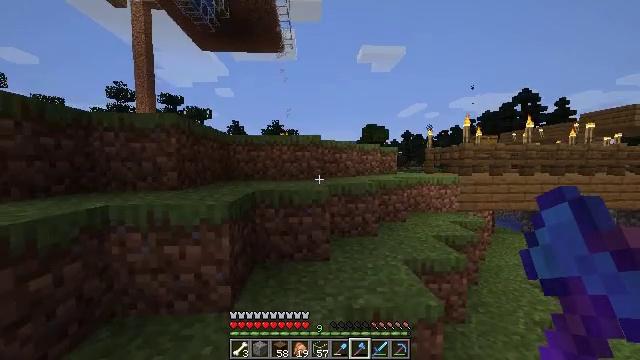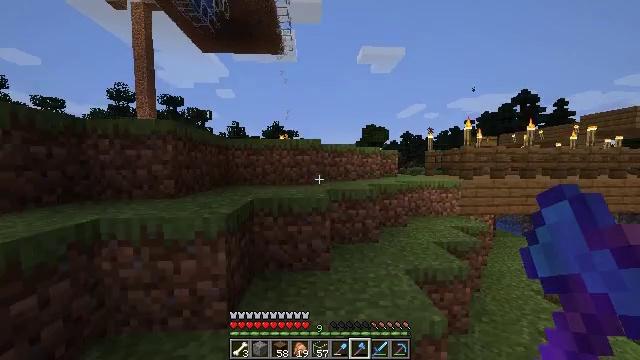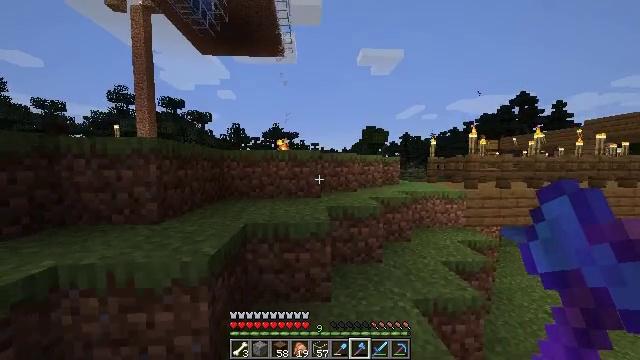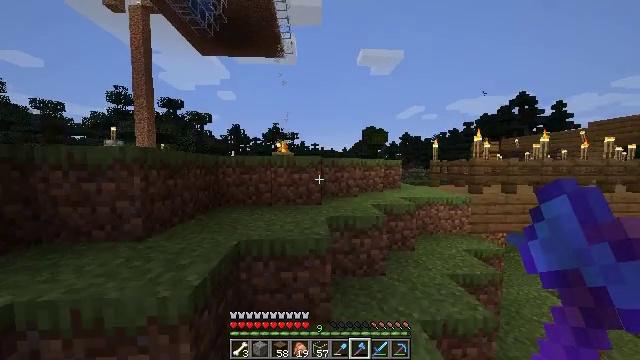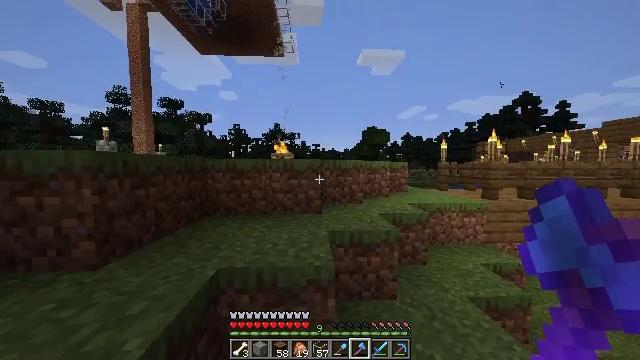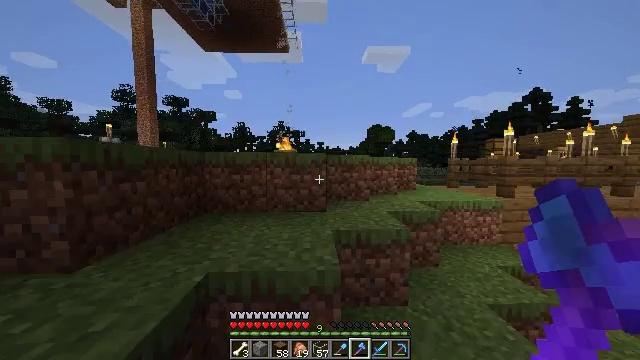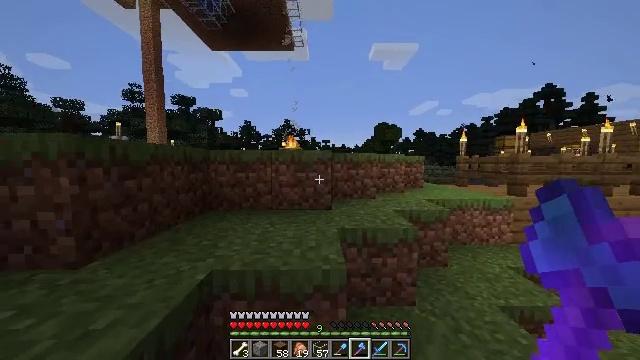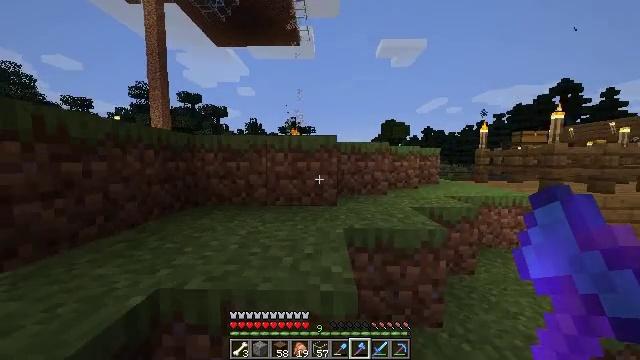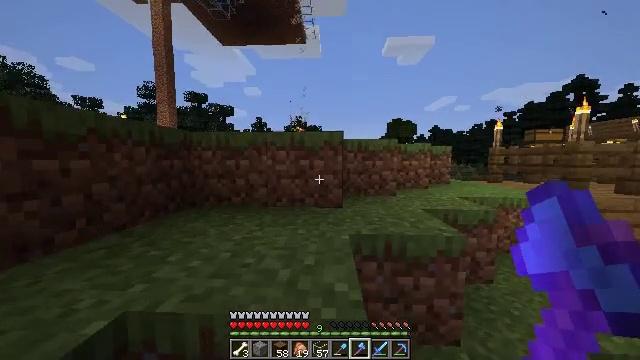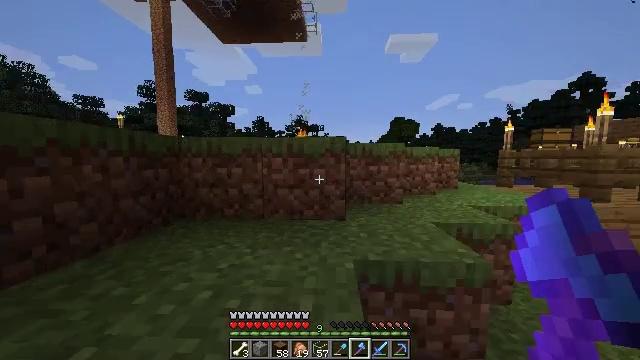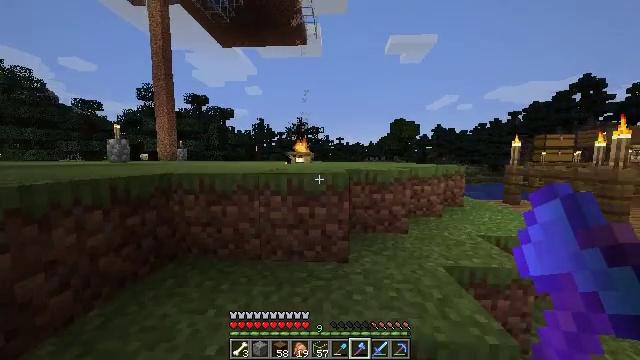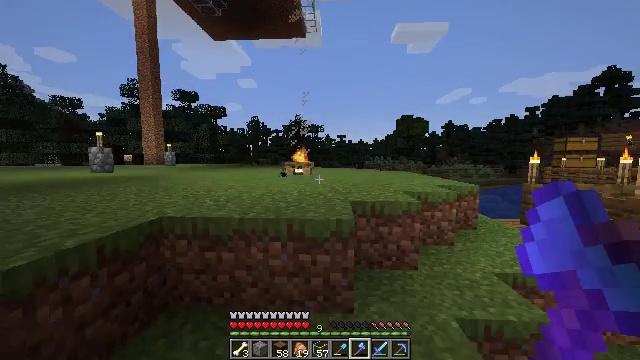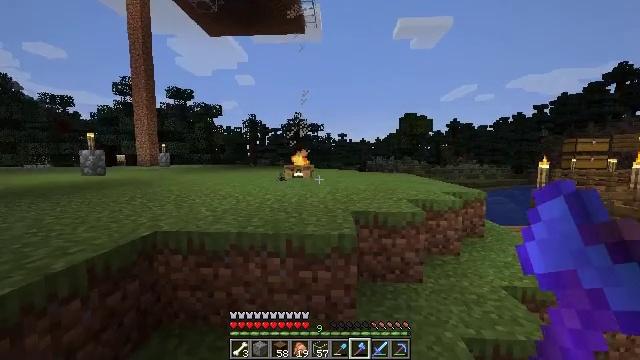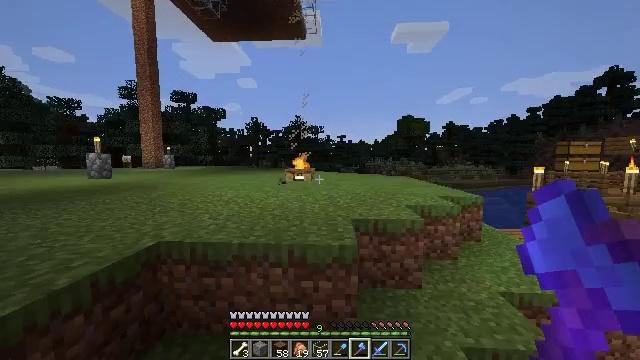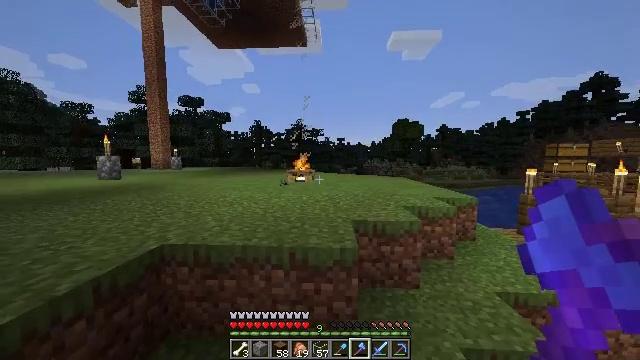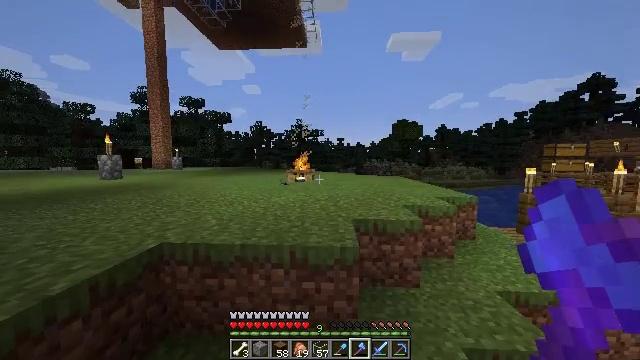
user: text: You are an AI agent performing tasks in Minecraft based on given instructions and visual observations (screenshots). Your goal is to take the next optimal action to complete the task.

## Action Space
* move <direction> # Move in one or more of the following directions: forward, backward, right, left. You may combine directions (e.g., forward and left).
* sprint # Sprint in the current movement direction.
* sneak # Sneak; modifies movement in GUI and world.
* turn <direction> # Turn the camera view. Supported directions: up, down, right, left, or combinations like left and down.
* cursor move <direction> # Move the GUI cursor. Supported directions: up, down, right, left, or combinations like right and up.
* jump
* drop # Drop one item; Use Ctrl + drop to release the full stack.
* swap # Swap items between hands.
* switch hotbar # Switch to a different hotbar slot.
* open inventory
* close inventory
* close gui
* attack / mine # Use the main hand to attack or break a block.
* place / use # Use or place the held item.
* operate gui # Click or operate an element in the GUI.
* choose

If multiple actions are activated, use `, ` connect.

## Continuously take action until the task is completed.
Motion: motion action
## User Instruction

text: Craft chiseled stone bricks by combining stone bricks.
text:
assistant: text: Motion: move forward, jump
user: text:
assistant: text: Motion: move forward, jump
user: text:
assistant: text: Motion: move forward, jump
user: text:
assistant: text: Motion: move forward, sprint, jump
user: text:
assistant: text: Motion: move forward, sprint, turn left, jump
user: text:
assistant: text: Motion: move forward, sprint, turn left, jump
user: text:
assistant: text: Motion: move forward, sprint, turn left, jump
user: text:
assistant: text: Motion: move forward, turn left, jump
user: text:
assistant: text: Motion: move forward, jump
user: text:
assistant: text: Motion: move forward, jump
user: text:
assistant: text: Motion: move forward, jump
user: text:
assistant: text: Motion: move forward, sprint, jump
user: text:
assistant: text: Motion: move forward, sprint, jump
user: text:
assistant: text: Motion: move forward, sprint, jump
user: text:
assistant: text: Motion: move forward, sprint, jump
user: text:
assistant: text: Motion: move forward, jump
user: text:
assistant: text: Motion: move forward, jump
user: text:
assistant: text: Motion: move forward, jump
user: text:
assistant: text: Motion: move forward, jump
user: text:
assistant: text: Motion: move forward, sprint, turn left and down, jump
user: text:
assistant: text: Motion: move forward, sprint, turn left and down, jump
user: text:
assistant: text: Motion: move forward, sprint, turn left and down, jump
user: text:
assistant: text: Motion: move forward, jump
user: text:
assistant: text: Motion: move forward, turn right and down, jump
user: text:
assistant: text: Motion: move forward, turn right and down
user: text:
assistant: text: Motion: move forward, turn right and down
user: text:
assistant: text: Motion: move forward, turn right and down
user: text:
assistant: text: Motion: move forward, turn right and down
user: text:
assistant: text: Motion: move forward, sprint, turn right and down
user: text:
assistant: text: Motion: move forward, sprint, turn right